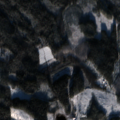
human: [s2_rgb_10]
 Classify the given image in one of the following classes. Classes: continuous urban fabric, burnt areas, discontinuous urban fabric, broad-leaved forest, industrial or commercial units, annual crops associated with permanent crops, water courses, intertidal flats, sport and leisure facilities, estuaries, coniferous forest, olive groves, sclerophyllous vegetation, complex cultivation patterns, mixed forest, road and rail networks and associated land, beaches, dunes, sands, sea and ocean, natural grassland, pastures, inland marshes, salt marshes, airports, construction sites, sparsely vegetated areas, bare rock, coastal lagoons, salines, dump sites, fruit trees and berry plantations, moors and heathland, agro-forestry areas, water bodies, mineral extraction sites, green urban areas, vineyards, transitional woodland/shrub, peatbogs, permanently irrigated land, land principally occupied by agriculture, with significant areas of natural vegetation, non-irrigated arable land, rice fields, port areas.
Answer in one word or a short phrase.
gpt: coniferous forest, mixed forest, transitional woodland/shrub, water bodies